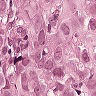
Metastatic tissue present: yes